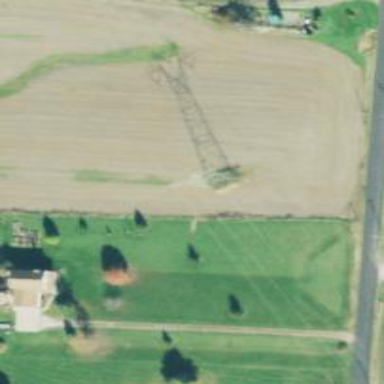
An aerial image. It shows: Lattice structure tower used for power distribution.